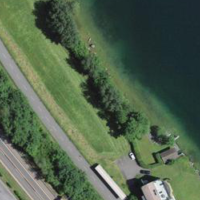
EUNIS habitat code: 57
Species observed at this site:
Fritillaria meleagris